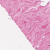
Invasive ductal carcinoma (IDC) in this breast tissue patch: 0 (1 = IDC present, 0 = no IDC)